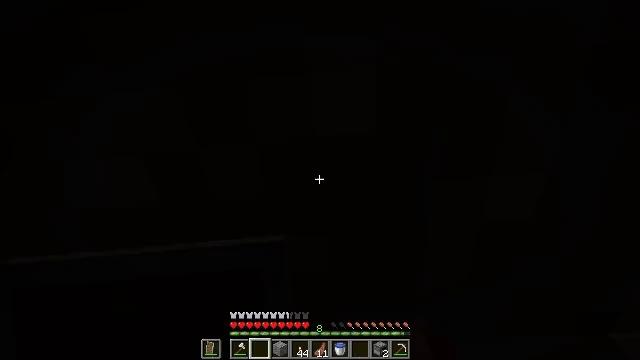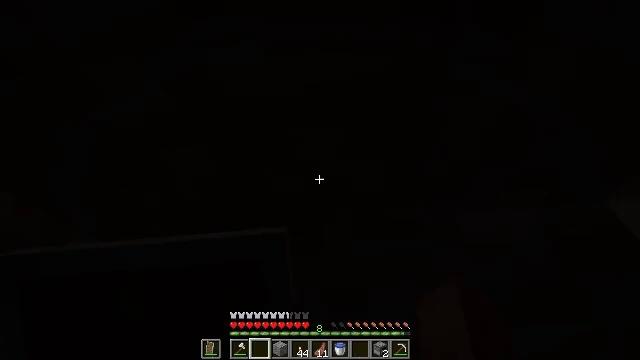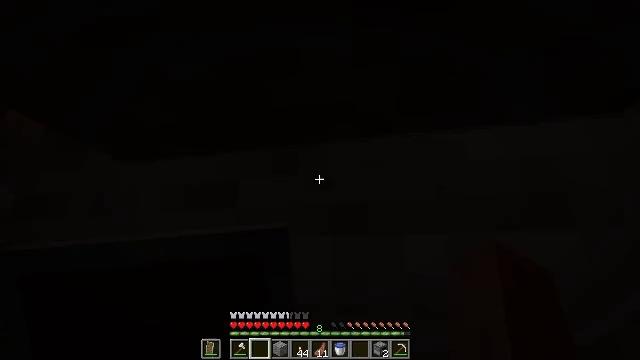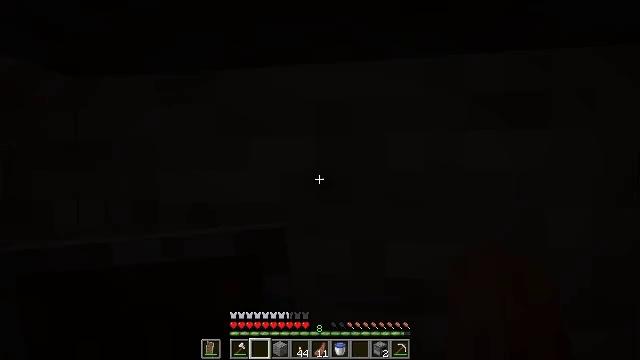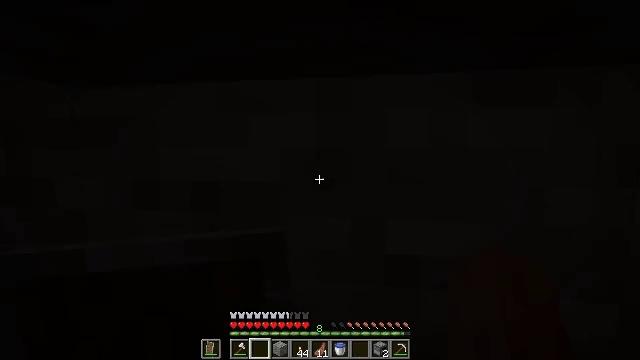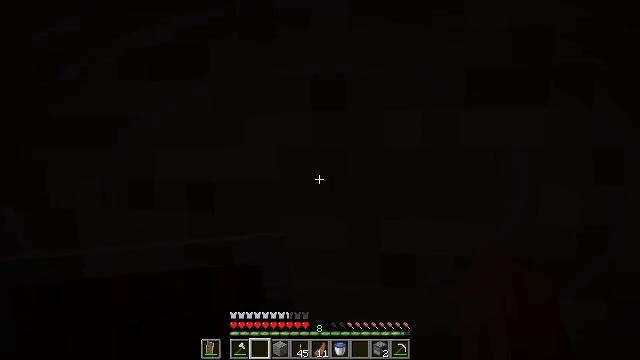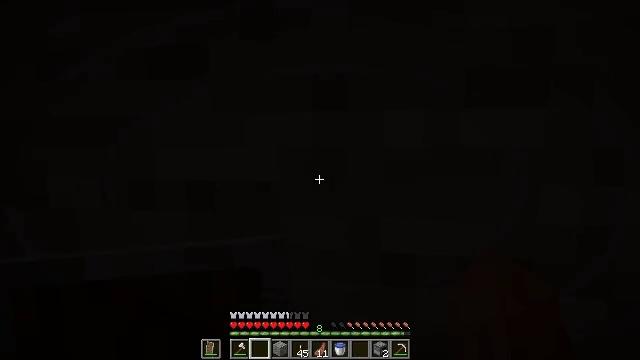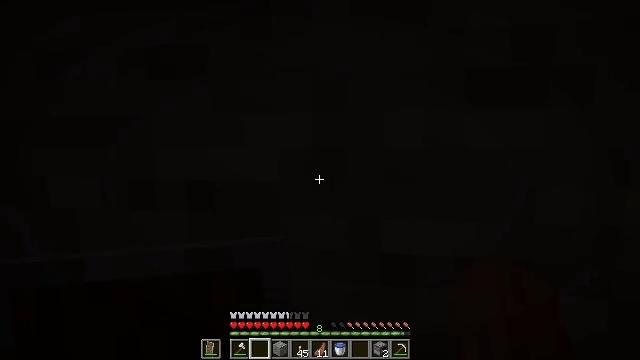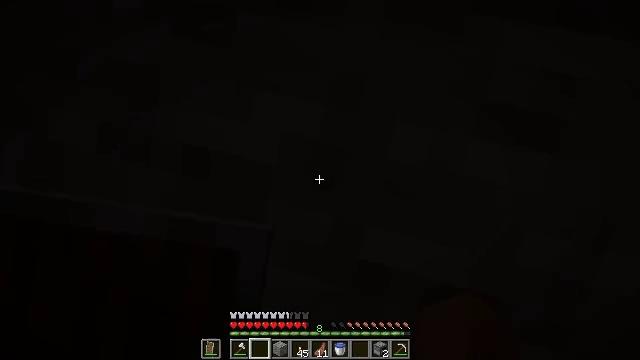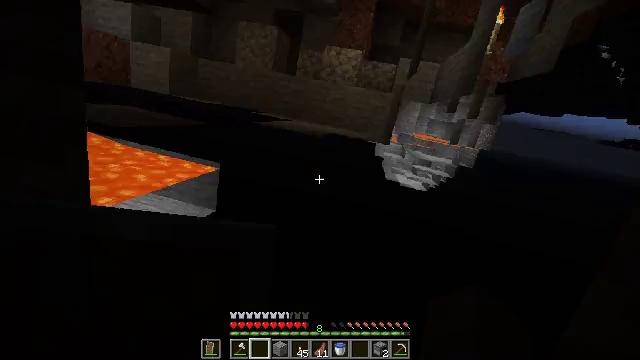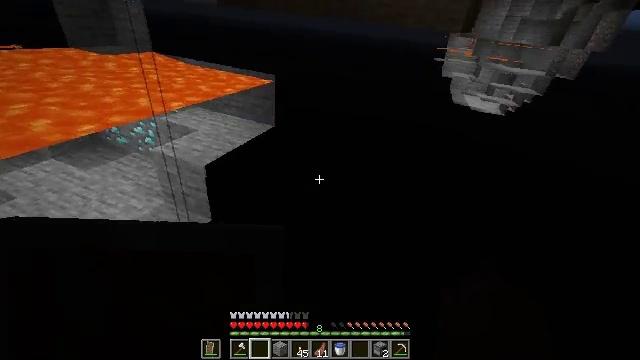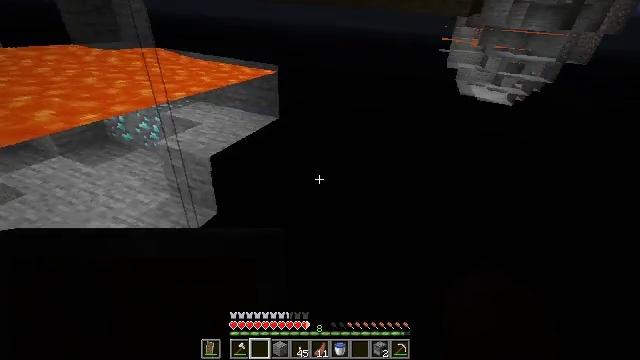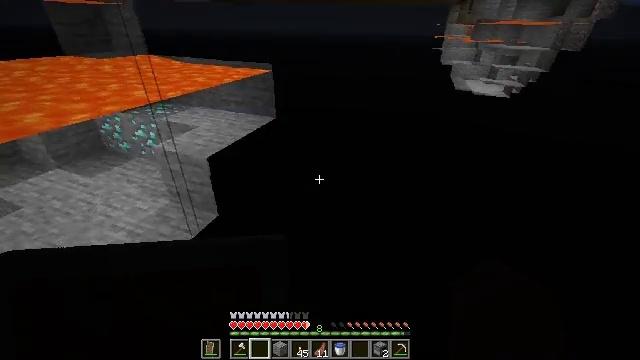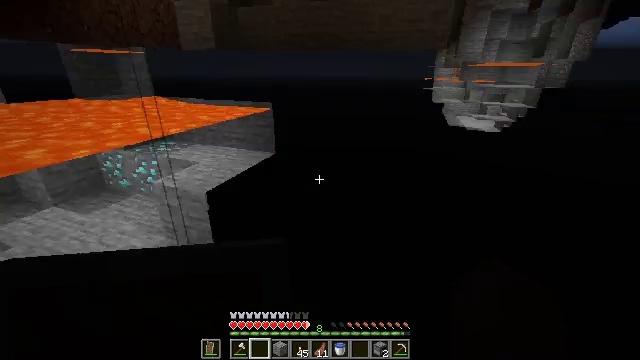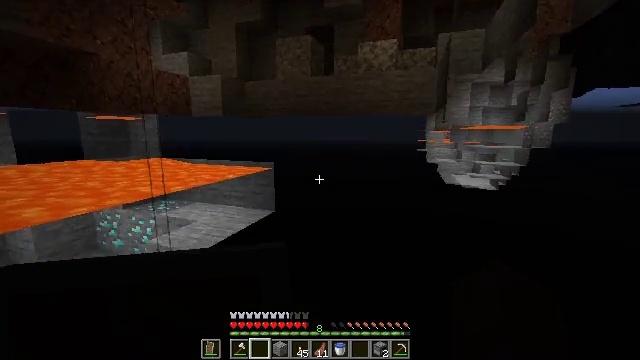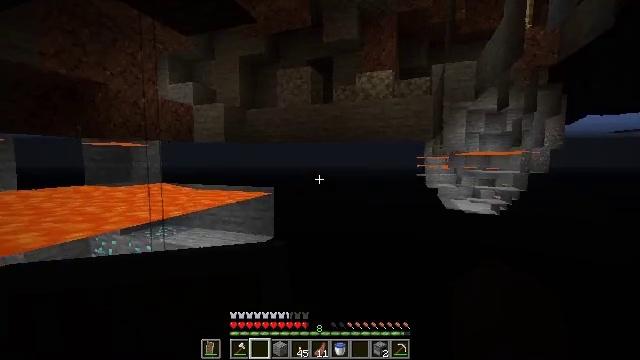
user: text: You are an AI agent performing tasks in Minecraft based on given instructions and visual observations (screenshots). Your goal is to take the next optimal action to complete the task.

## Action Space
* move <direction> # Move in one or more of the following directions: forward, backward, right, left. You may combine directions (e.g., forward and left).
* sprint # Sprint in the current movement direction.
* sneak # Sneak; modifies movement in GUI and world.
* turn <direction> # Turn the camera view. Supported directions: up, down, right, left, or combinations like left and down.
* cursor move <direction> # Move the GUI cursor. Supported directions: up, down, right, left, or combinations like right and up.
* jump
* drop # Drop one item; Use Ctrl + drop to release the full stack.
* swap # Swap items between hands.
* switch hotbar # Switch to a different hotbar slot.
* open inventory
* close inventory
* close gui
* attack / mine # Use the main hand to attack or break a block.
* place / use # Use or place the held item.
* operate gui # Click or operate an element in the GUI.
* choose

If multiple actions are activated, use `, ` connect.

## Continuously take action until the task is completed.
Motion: motion action
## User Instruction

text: Break the composter to recycle it.
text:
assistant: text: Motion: turn left and down
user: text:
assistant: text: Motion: turn left and down
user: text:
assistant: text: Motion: turn right and down
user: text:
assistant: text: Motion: turn down
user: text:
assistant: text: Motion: no_op
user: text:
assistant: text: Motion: no_op
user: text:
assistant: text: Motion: no_op
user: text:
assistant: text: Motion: turn right and down
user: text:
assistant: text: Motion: turn left and down
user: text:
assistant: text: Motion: turn left and down
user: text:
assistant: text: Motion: turn left
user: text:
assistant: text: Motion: turn up
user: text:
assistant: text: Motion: turn up
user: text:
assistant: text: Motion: turn up
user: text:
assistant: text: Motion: turn up
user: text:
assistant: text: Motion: no_op
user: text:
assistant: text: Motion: no_op
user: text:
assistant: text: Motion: turn up
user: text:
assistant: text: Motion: turn left and up
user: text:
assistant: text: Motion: turn left and down
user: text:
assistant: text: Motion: turn left and down
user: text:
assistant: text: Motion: turn left and down
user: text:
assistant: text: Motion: turn left and down
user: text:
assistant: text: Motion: turn down
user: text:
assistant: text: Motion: turn down
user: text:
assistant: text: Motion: turn down
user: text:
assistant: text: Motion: turn down
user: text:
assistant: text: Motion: no_op
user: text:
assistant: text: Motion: no_op
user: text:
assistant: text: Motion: no_op